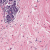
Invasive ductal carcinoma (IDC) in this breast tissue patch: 0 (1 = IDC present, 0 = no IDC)